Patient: sex M, age 19
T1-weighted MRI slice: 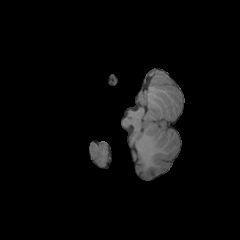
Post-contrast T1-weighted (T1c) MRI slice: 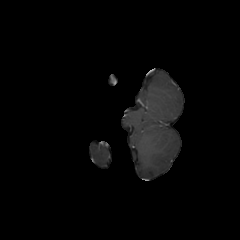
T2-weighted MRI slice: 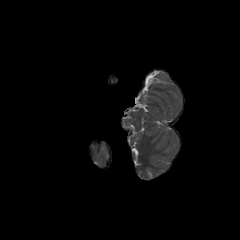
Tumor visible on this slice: no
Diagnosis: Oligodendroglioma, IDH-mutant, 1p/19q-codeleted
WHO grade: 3